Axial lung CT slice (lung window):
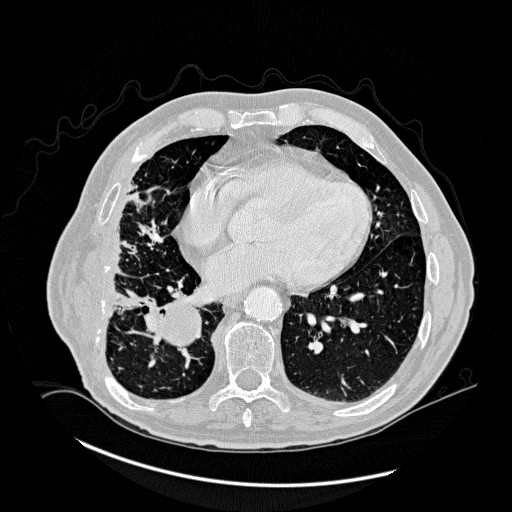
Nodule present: no